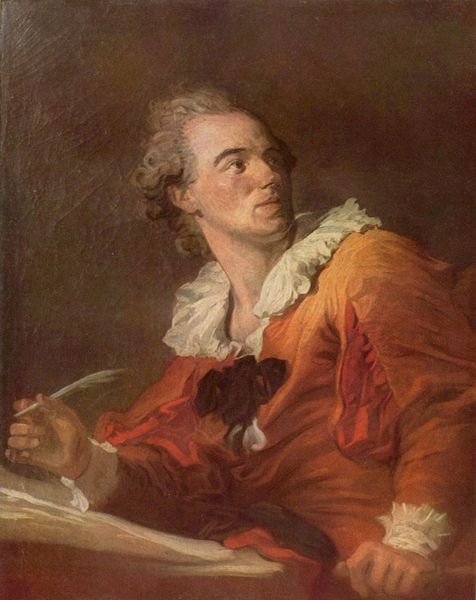
Titel: Der Dichter
Künstler: Jean Honoré Fragonard
Standort: Paris
Institution: (Privatsammlung)
Schlagwörter: dunkel, feder, gemälde, hand, kopf, körper, mann, schatten, weiß, braun, finger, frisur, grau, hintergrund, holz, licht, mund, nase, ohr, orange, profil, schwarz, stirn, tisch, blick, rot, malerei, rock, schleife, hemd, jacke, jung, arm, arme, augen, barock, falten, gesicht, halten, kleidung, kragen, samt, sehen, spitze, bildnis, hals, hände, portrait, porträt, schauen, öl, auge, gewand, haare, kostüm, mantel, spitzen, blatt, schleifen, augenbrauen, kinn, locke, locken, rechts, rokoko, perücke, schrift, papier, schreibtisch, arbeiten, friedrich, ölgemälde, stürmisch, dichter, brauen, glänzend, faltenwurf, glatt, rüschen, augenbraue, betrachter, oben, unten, philosoph, buch, denken, links, hinten, künstler, weimar, text, schriftsteller, autor, schiller, manschette, krause, gedreht, braue, pult, wellig, halbprofil, hintergund, schreiben, repräsentation, skeptisch, gelehrter, locker, schreiber, schriftstück, schreibpult, hausrock, künstlerbildnis, goethe, drehung, kräftig, harlekin, genial, rechtshänder, umgedreht, schreibfeder, erwartung, federkiel, wei´, vorne, überrascht, umdrehen, bartlos, lessing, rückwärts, zurück, geschlitzt, pathetisch, krgen, geheimratsecke, typ, rechte, trotzig, impulsiv, aufsehen, perück, inspirierend, linke, unwirsch, zögerlich, schwarz#, einfarbiger hintergrund, spitzen#, mundblick, bschreiben